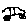
Label: car